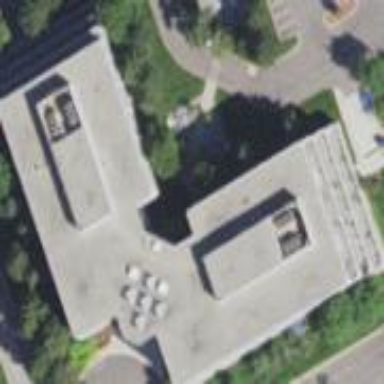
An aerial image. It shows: Office building.